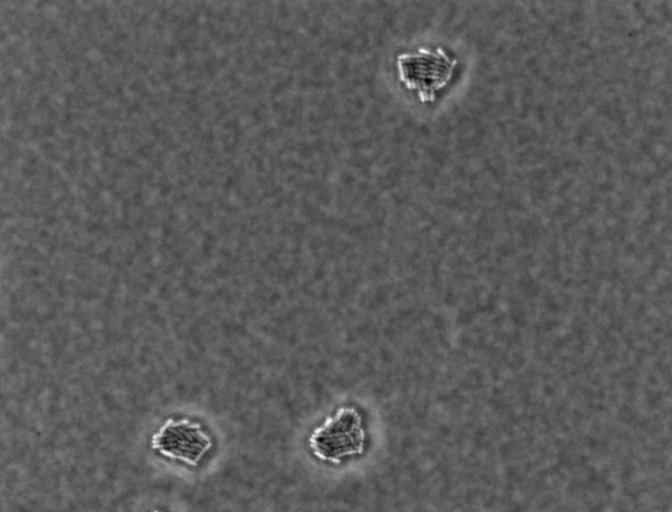
Escherichia coli 1612